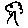
Label: tree